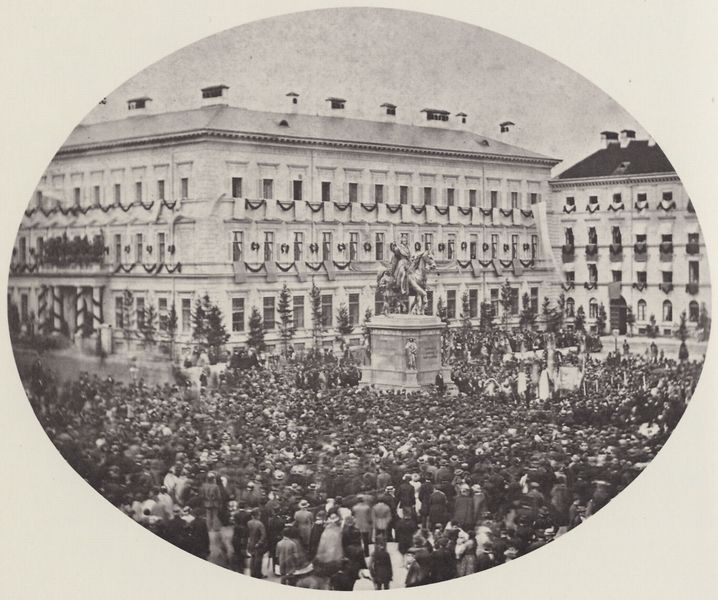
Titel: München, Odeonsplatz - Feier am Denkmal König Ludwigs I.
Künstler: Joseph Albert
Standort: Köln
Institution: Sammlung Wilde
Schlagwörter: himmel, mann, umhang, weiß, bäume, frauen, menschen, stadt, fenster, frau, grau, hüte, männer, rücken, schmuck, schwarz, säulen, dach, gebäude, haus, ansammlung, fest, leute, menge, versammlung, alt, feier, sockel, bild, häuser, figur, pflanze, pflanzen, kamin, kamine, oval, pferd, reiter, rund, ranken, skulptur, statue, fahnen, fassade, fassaden, fahne, zug, dächer, schornsteine, platz, tannen, könig, dekoration, inschrift, podest, foto, fotografie, berlin, himmle, münchen, palast, denkmal, schwarz-weiss, militär, politik, auflauf, kundgebung, menschenmenge, girlanden, photo, feiertag, beerdigung, festtag, feldherr, parade, jubel, ludwig i, stockwerke, standbild, monument, reiterstandbild, bauwerk, menschenansammlung, ehrung, reiterdenkmal, odeon, geschmückt, regent, großstadt, odeonsplatz, palais, massen, menschenmassen, könig ludwig, ludwigstrasse, eröffnung, rathausplatz, gewoge, fensterschmuck, wittelsbacher platz, population, momument, journé nationale, reterstandbild, prunkbau, milit#r